Question: I had two buttons in a UIView, then I add the view to main view, but I eventually got something like this:

As you can see these two buttons went outside the red view.
I wanted a little bit of margin on top, so I use 'constraintsWithVisualFormat:@"V:|-100-[buttonGroup]-10-|"', I'm not sure if that matters.
Here's the original code:
'''
- (UIButton*) getButtonWithTitle: (NSString*) title
{
UIButton *button = [UIButton buttonWithType:UIButtonTypeSystem];
button.layer.borderColor = [UIColor blackColor].CGColor;
button.layer.borderWidth = 0.5f;
button.layer.cornerRadius = 2.0f;
[button setTranslatesAutoresizingMaskIntoConstraints:NO];
[button setTitle:title forState:UIControlStateNormal];
[button setTitleColor:[UIColor blackColor] forState: UIControlStateNormal];
return button;
}
- (void)viewDidLoad {
[super viewDidLoad];
[self.view setTranslatesAutoresizingMaskIntoConstraints:NO];
UIButton *loginBtn = [self getButtonWithTitle:@"Login"];
UIButton *registerBtn = [self getButtonWithTitle:@"Register"];
UIView *buttonGroup = [[UIView alloc] init];
[buttonGroup setTranslatesAutoresizingMaskIntoConstraints:NO];
[buttonGroup addSubview: loginBtn];
[buttonGroup addSubview: registerBtn];
[self.view addSubview: buttonGroup];
[buttonGroup setBackgroundColor:[UIColor redColor]];
NSDictionary *viewsDictionary = NSDictionaryOfVariableBindings(loginBtn, registerBtn, buttonGroup);
[buttonGroup addConstraints:
[NSLayoutConstraint constraintsWithVisualFormat:@"H:|-[loginBtn]-20-[registerBtn(==loginBtn)]-|"
options:0
metrics:nil
views:viewsDictionary
]];
NSArray *verticalConstraints = [NSLayoutConstraint
constraintsWithVisualFormat:@"V:|-100-[buttonGroup]-10-|"
options:0
metrics:nil
views:viewsDictionary];
NSArray *horizontalConstraints = [NSLayoutConstraint
constraintsWithVisualFormat:@"H:|-[buttonGroup]-|"
options:0
metrics:nil
views:viewsDictionary];
[self.view addConstraints: horizontalConstraints];
[self.view addConstraints: verticalConstraints];
}
'''
The constraints I added:
'''
[buttonGroup addConstraints:
[NSLayoutConstraint constraintsWithVisualFormat:@"V:|-[loginBtn]-|"
options:0
metrics:nil
views:viewsDictionary
]];
[buttonGroup addConstraints:
[NSLayoutConstraint constraintsWithVisualFormat:@"V:|-[registerBtn]-|"
options:0
metrics:nil
views:viewsDictionary
]];
'''
It looks like I did extra work ...
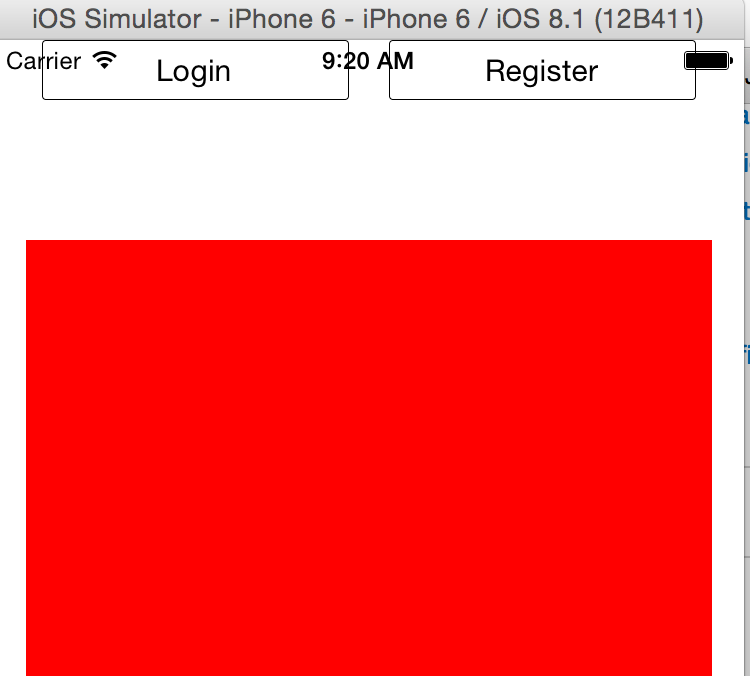
Answer: You never created any vertical constraints between the buttons and buttonGroup; add those, and you should be good. Also, you shouldn't set translatesAutoresizingMaskIntoConstraints to NO for the controller's self.view (only for subviews that you add to it).